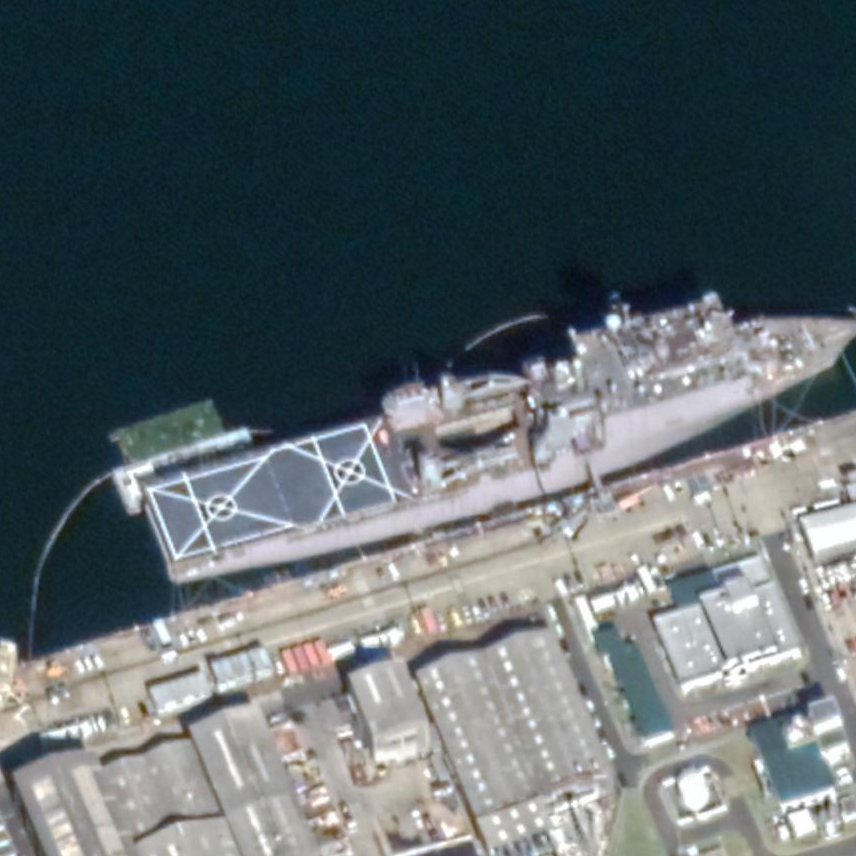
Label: combat